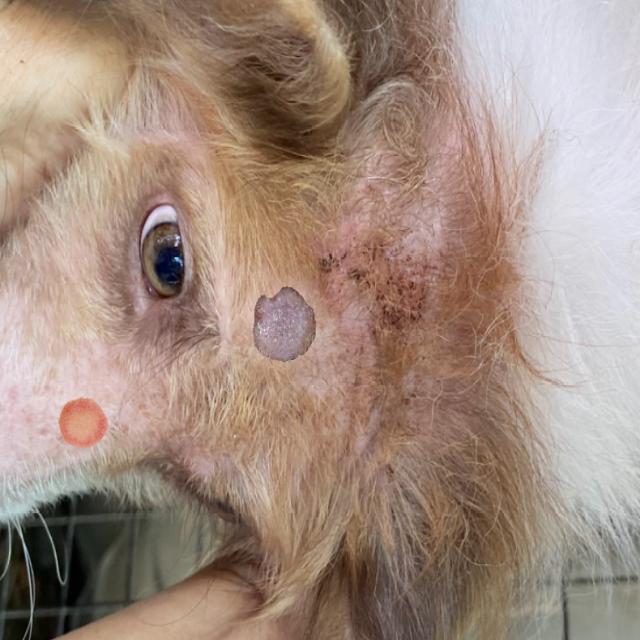
Canine ringworm (Dermatophytosis) — fungal infection caused by Microsporum or Trichophyton. Presents with circular alopecia, scaling, crusting, and broken hairs.